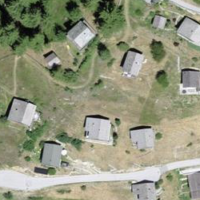
EUNIS habitat code: 45
Species observed at this site:
Tettigonia viridissima
Veronica chamaedrys
Potentilla verna
Dryas octopetala
Campanula spicata
Crocus vernus
Sambucus racemosa
Neotinea ustulata